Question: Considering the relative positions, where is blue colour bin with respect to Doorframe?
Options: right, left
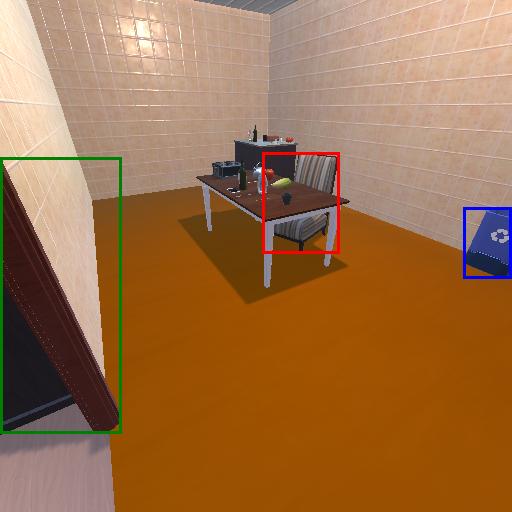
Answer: right